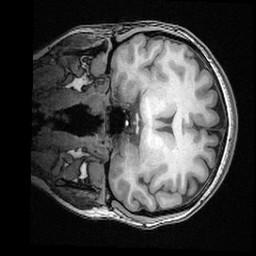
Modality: T1w
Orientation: coronal
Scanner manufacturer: ge
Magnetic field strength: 3 T
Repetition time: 0.008572 s
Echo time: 0.003384 s